Interaction volume radius: 5 \u00c5
Interaction volume height: 25 \u00c5
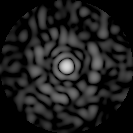
Disorder parameter: 0.8771